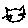
Label: cat